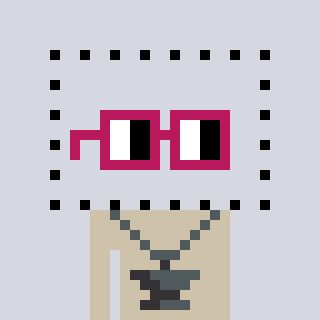
a pixel art character with square dark red glasses, a void-shaped head and a bege-colored body on a cool background